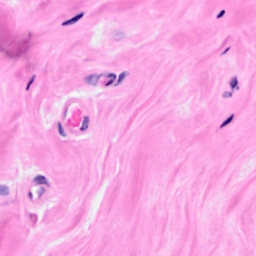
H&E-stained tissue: Breast